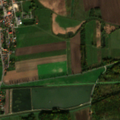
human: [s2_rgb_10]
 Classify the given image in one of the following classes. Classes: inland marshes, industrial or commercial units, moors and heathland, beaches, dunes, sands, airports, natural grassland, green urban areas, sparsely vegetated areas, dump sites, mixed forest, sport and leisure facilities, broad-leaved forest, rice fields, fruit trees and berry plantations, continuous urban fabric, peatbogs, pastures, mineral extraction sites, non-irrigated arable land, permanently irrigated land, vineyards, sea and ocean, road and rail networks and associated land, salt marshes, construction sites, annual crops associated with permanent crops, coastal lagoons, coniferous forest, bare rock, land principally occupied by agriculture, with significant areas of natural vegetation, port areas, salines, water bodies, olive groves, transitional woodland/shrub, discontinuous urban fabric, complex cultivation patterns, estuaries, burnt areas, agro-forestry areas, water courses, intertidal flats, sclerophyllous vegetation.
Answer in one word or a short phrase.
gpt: discontinuous urban fabric, non-irrigated arable land, land principally occupied by agriculture, with significant areas of natural vegetation, broad-leaved forest